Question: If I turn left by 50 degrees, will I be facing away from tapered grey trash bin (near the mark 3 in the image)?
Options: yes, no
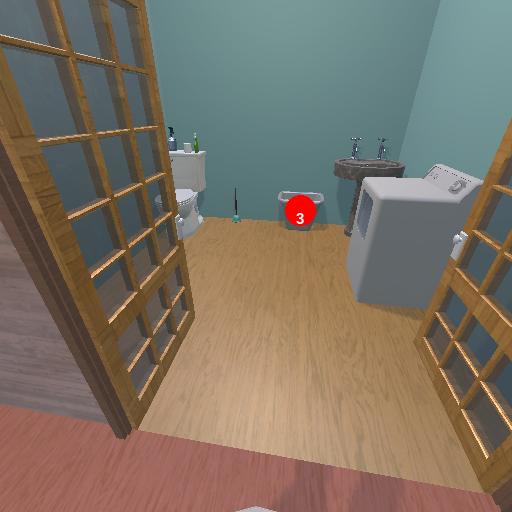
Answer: yes